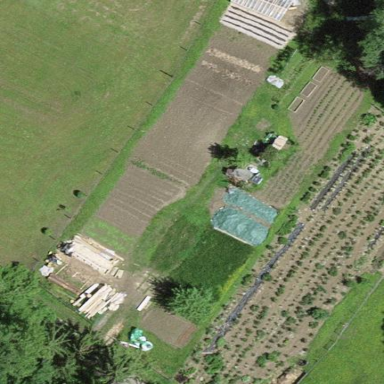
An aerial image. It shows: Allotments area.